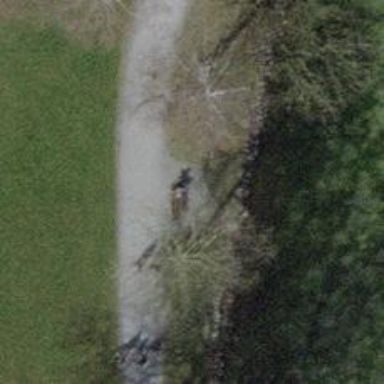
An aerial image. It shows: Bench for seating.